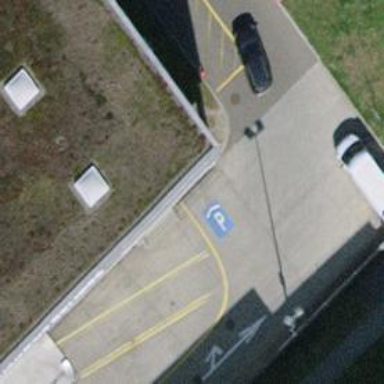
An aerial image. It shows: Multi-storey parking entrance.